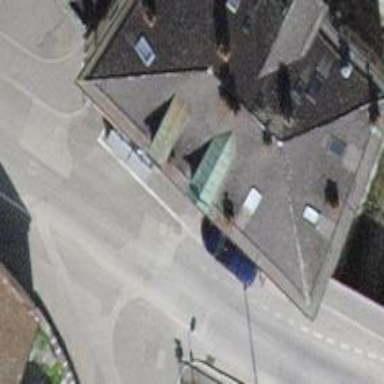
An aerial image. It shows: Post box is visible.